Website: macys
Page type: delivery-shipping
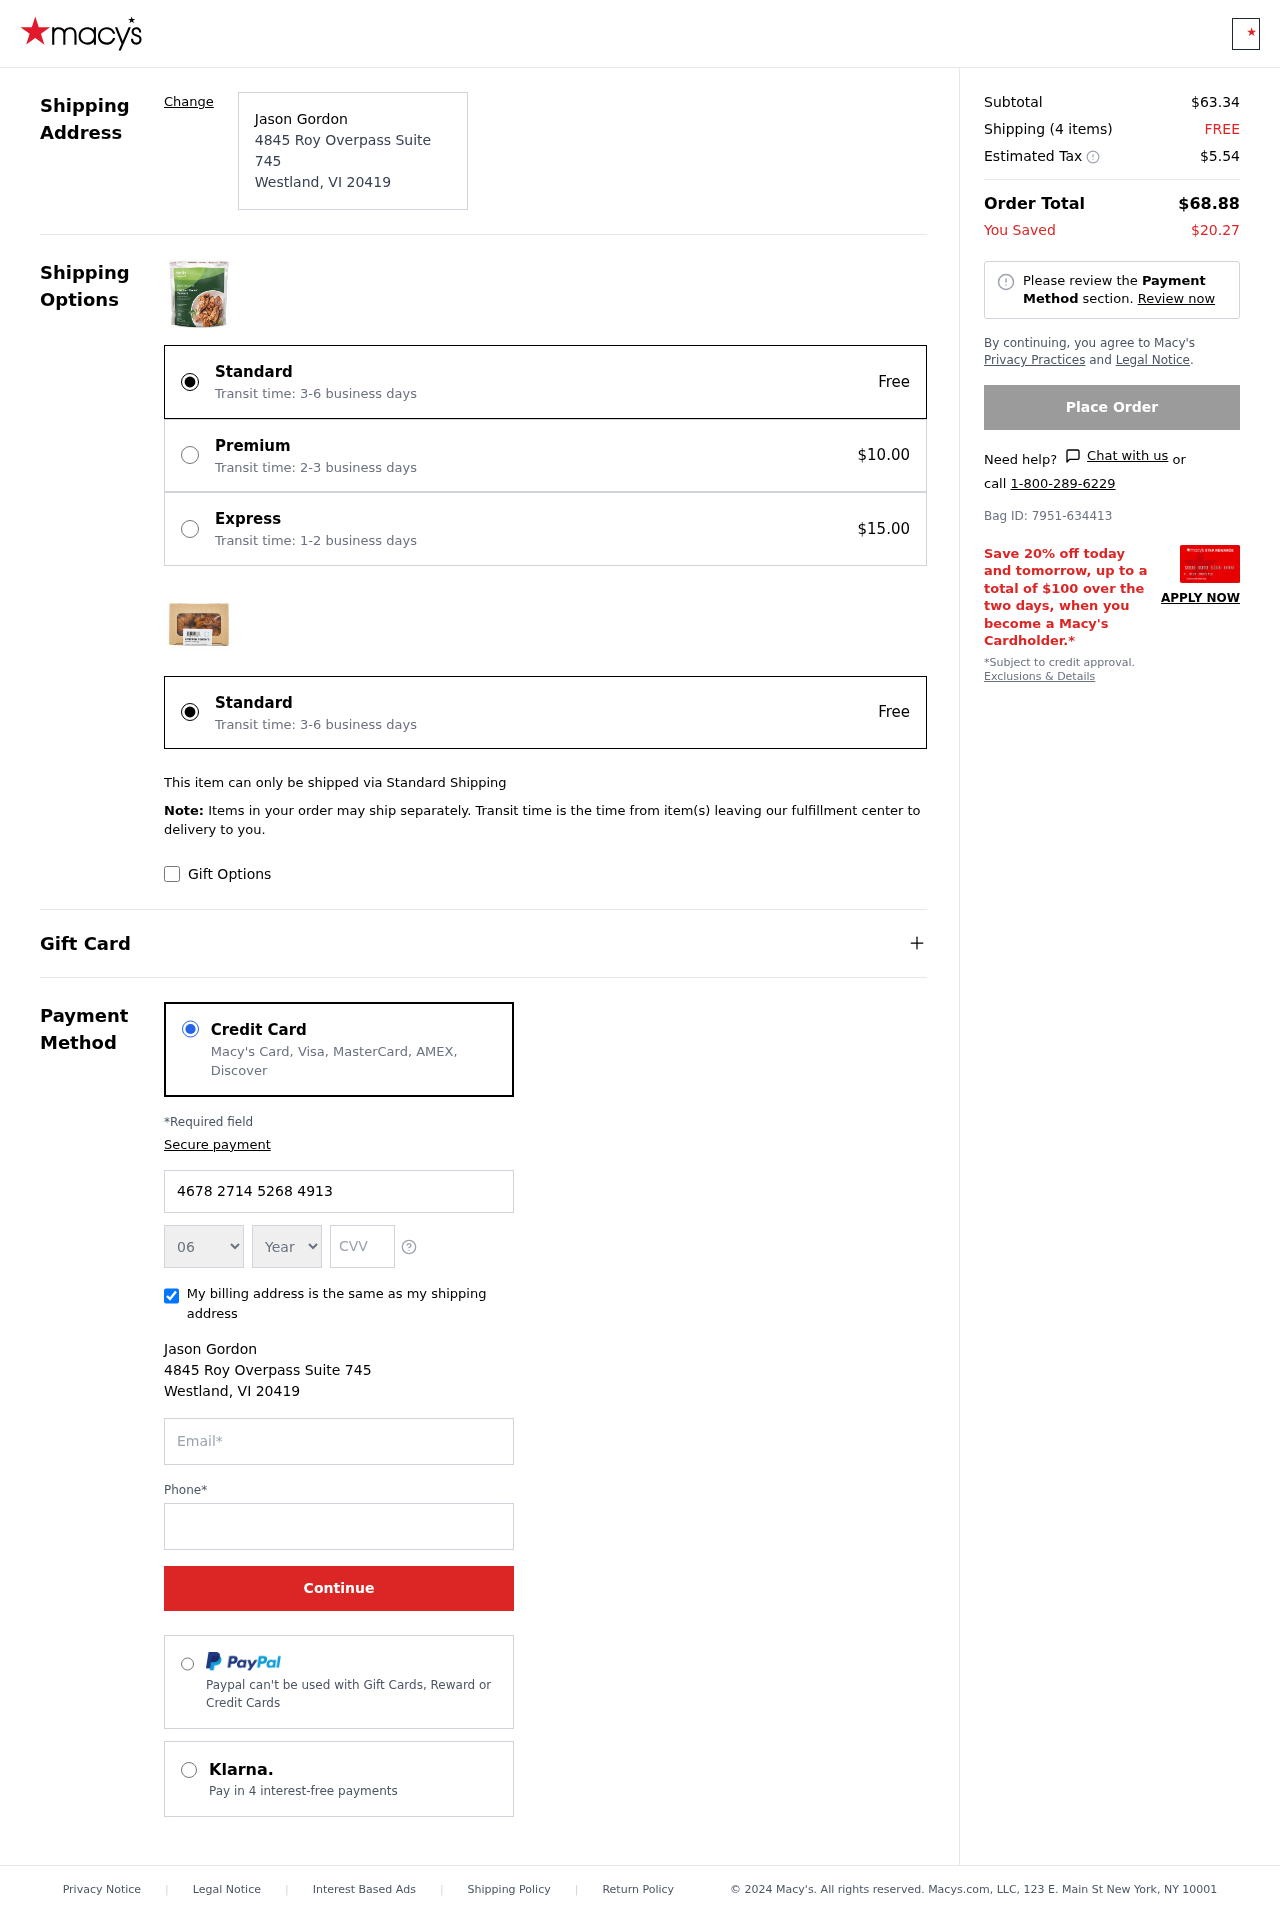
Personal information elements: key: PII_CARD_EXPIRY_MONTH
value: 06
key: PII_CARD_EXPIRY_YEAR
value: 26
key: PII_CITY
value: Westland
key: PII_CITY_STATE_ZIP
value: Westland, VI 20419
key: PII_FULLNAME
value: Jason Gordon
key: PII_POSTCODE
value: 20419
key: PII_STATE_ABBR
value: VI
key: PII_STREET
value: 4845 Roy Overpass Suite 745
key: PII_CARD_NUMBER
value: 4678 2714 5268 4913
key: PII_CARD_CVV
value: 645
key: PII_EMAIL
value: jason_gordon@gmail.com
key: PII_PHONE
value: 9906631386
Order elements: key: ORDER_SUBTOTAL
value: $63.34
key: ORDER_NUM_ITEMS
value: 4
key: ORDER_SHIPPING_COST
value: FREE
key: ORDER_TAX
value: $5.54
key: ORDER_TOTAL
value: $68.88
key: ORDER_SAVINGS
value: $20.27
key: ORDER_BAG_ID
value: Bag ID: 7951-634413